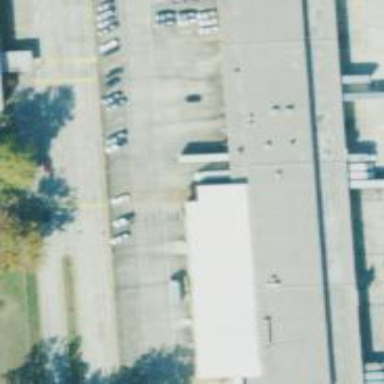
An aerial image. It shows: Warehouse building.